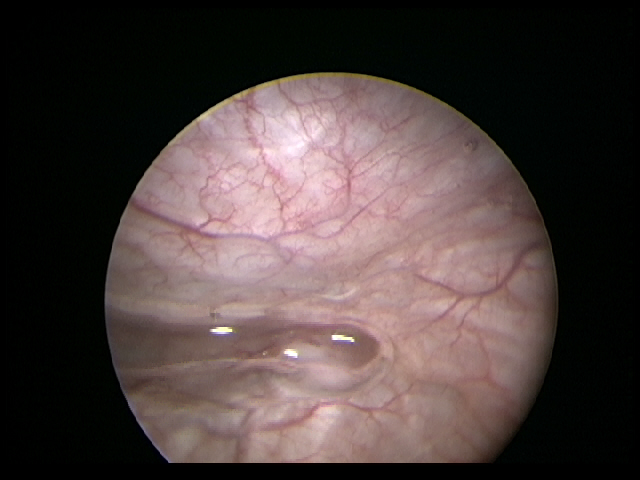
Modality: WLC
Class: Non-malignant
Subclass: SquamousMetaplasia
Lesion: L2
Morphology: Non-papillary
Bladder cancer association: No